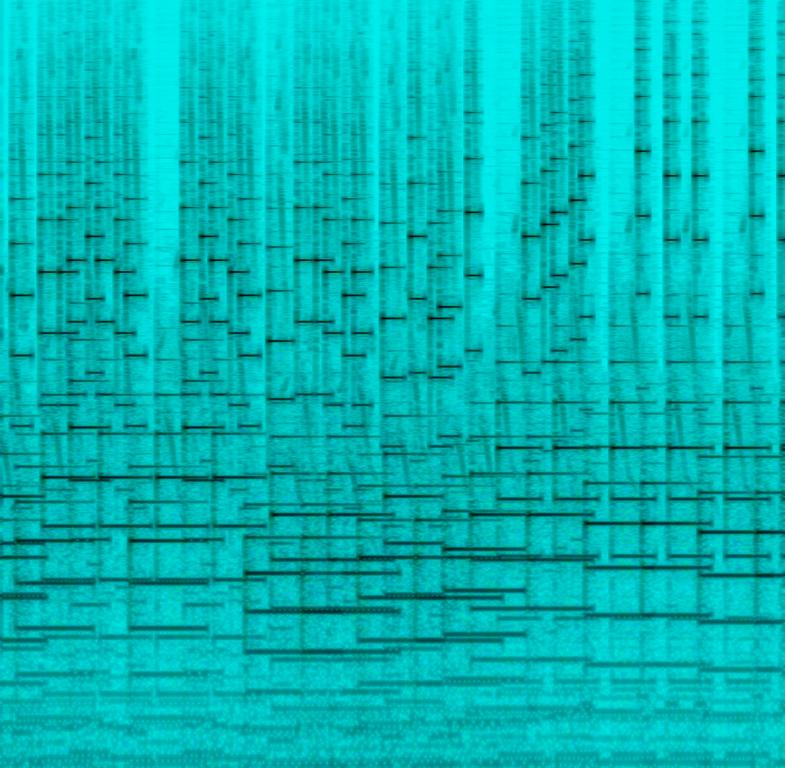
Tuned bell-sounds are playing a melody walking down and up a scale along with some loud digital beeping noises also playing a melody. This song may be playing as an annoying doorbell.